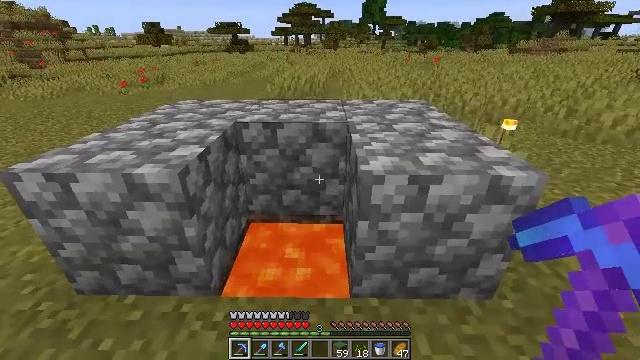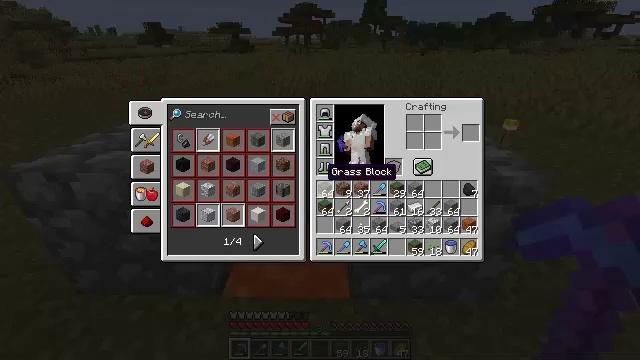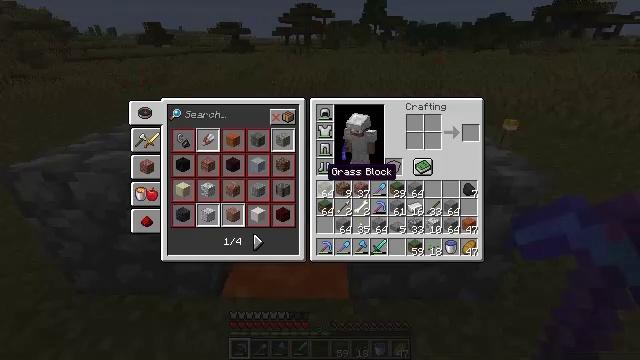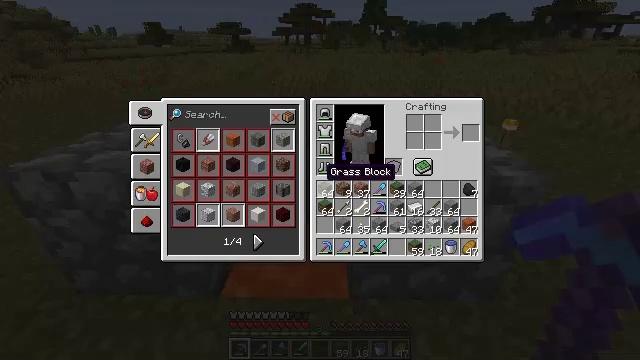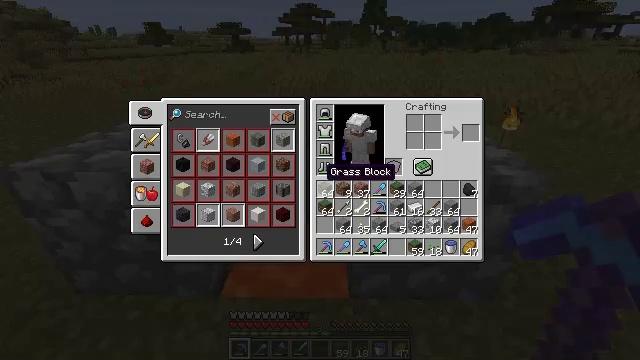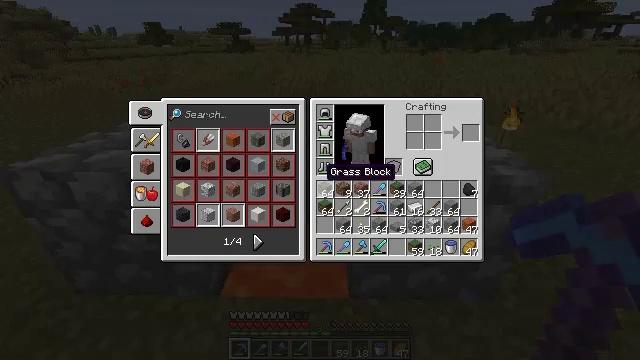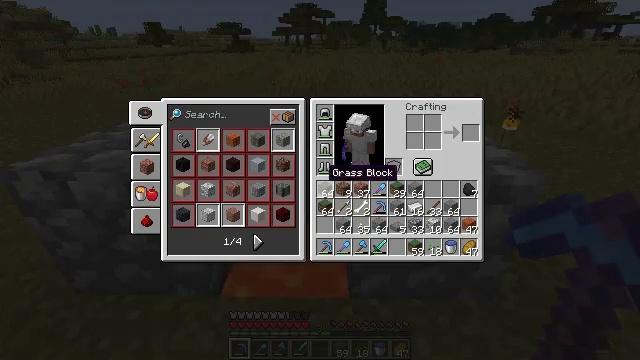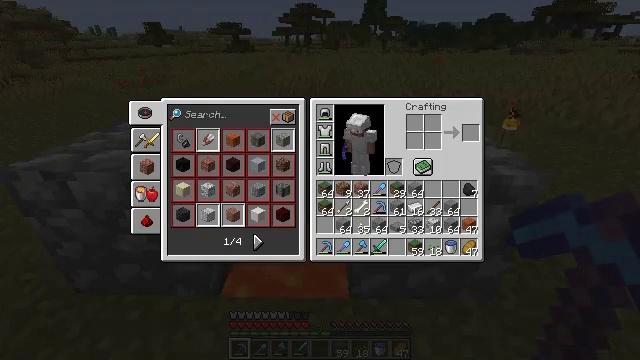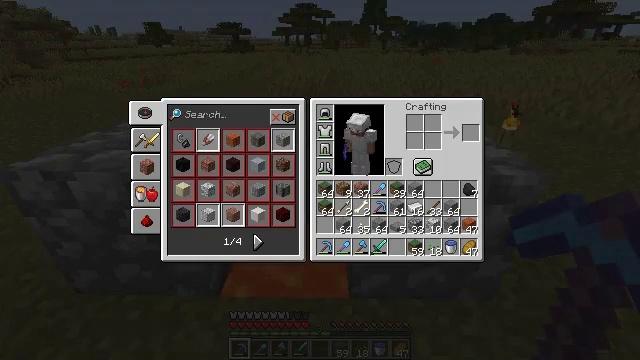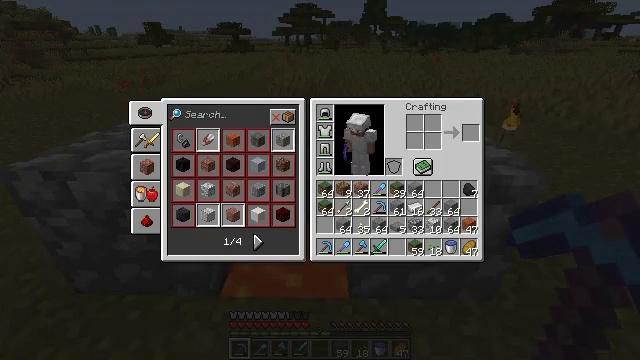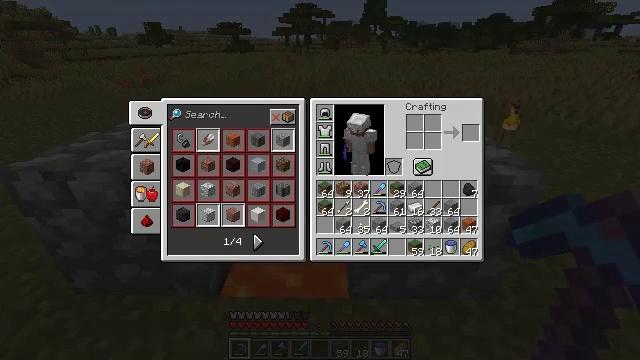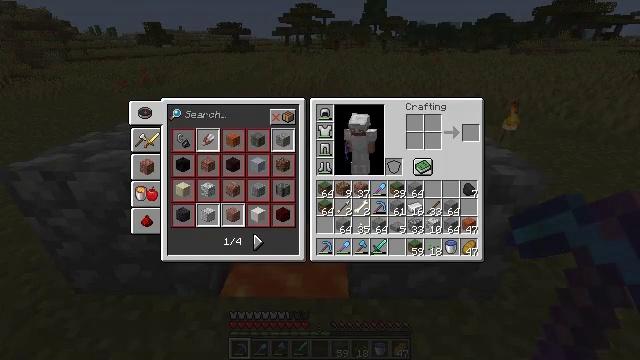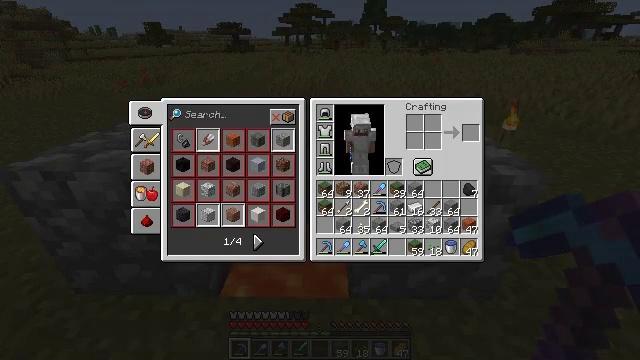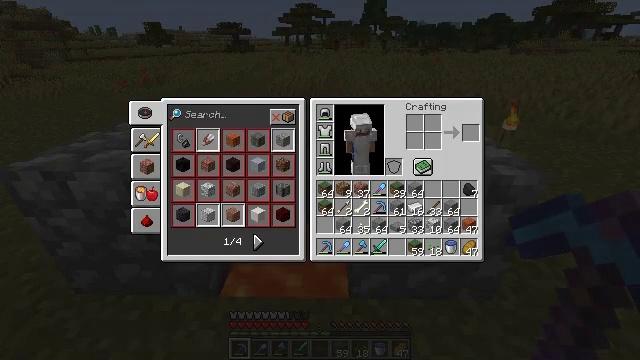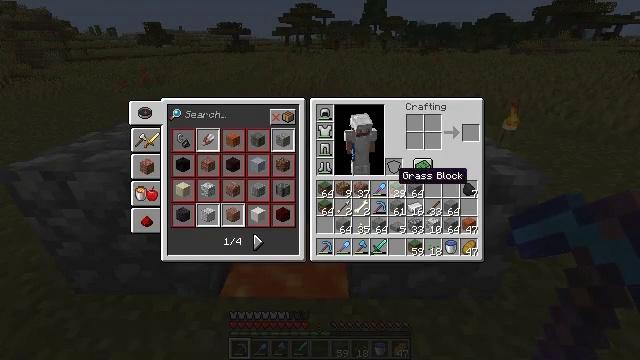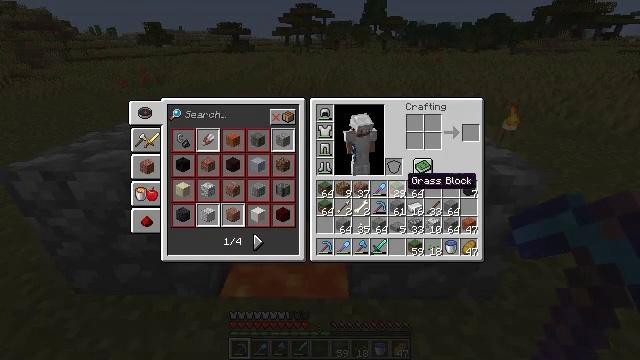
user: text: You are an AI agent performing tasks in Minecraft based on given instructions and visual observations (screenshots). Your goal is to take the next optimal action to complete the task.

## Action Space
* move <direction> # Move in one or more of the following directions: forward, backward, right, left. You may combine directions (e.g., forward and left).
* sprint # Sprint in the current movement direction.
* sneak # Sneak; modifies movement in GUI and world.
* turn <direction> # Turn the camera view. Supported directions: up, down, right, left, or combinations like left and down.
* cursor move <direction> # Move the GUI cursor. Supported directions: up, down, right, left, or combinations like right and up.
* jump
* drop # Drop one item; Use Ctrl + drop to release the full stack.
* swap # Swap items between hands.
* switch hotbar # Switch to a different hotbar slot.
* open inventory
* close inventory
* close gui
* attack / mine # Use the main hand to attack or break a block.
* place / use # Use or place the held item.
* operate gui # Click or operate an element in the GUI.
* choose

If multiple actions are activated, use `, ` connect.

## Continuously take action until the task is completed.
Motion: motion action
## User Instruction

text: Drop a grass block.
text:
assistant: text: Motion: close inventory
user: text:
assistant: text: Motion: close inventory
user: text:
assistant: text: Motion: close inventory
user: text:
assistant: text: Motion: close inventory
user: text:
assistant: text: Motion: close inventory
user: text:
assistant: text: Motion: open gui
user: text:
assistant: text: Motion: no_op
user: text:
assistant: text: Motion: no_op
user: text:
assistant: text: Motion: no_op
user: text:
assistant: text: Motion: cursor move right
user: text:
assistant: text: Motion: cursor move right
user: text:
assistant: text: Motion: cursor move right
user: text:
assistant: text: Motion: no_op
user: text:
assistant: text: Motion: cursor move right
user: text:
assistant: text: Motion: cursor move right
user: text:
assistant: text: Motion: no_op
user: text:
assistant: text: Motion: no_op
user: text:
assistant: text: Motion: no_op
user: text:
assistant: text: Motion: no_op
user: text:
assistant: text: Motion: no_op
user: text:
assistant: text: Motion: no_op
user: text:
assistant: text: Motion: no_op
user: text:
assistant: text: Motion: operate gui
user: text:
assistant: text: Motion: operate gui
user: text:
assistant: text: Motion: cursor move right and up, operate gui
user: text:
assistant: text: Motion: cursor move right and up
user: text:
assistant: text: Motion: cursor move right and up
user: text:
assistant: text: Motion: operate gui
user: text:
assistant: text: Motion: operate gui
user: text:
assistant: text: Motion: operate gui